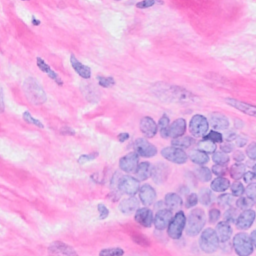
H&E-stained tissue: Breast